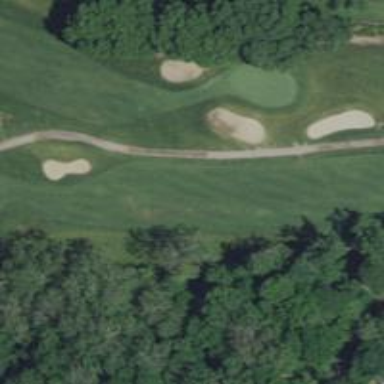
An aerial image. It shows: View of golf hole.